Question: I created a layout.
I putted a 2 'relative_layouts' on top of each other.
I can slide the top layout to the left. Depending on the slide, the bottom 'layout'changes color.
I want to use this layout in 2 different 'listviews'.
I want to change the layout of the top layout in the 2 listviews.
Can i put the layout in some kind of interface?
I hope this helps

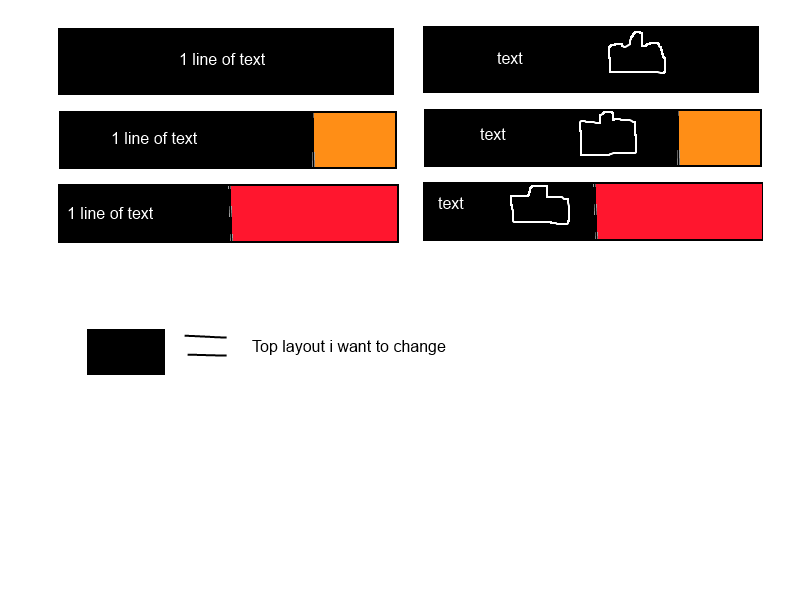
Answer: i found the solution.
I Used a viewstub. It solved my problem